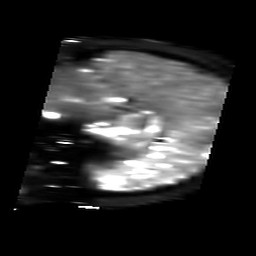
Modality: T2starmap
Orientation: sagittal
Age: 53
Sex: female
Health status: ill